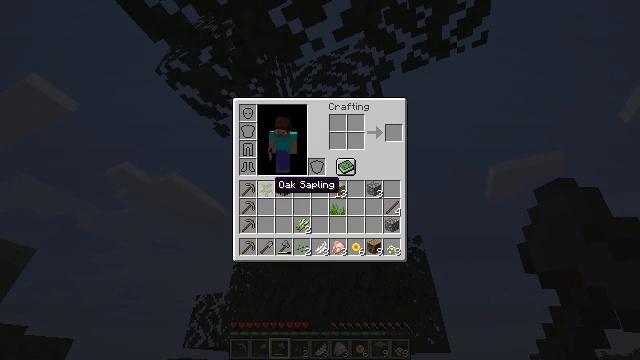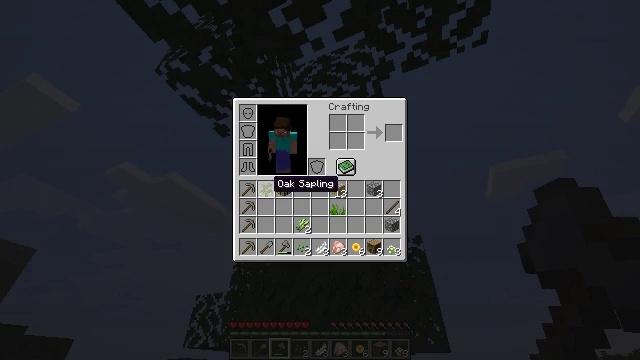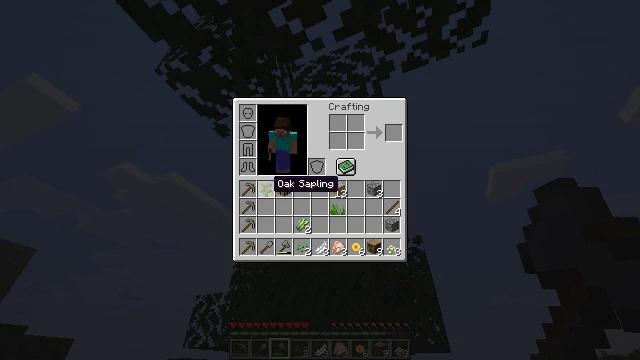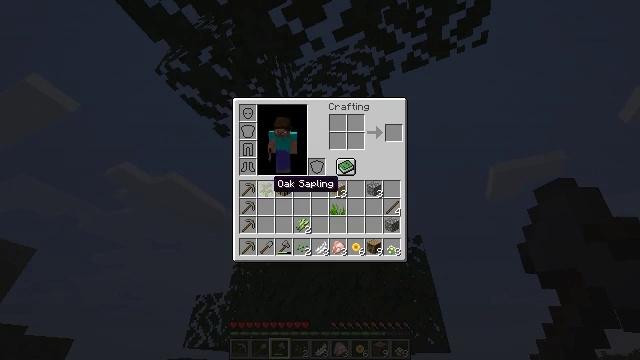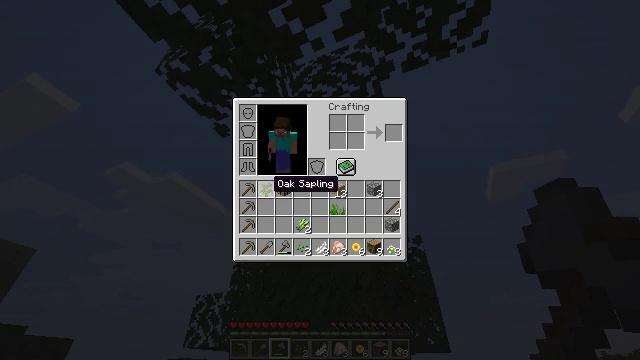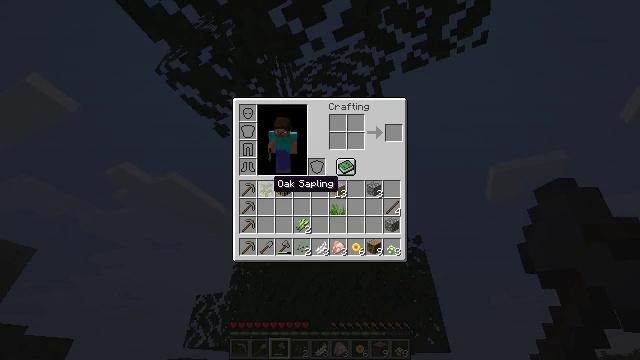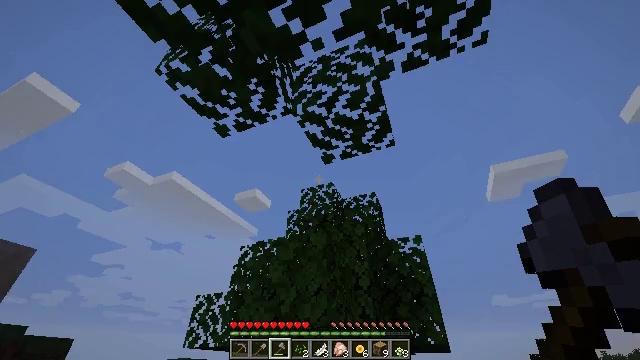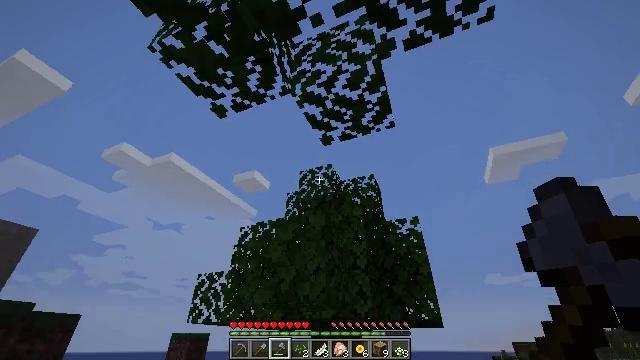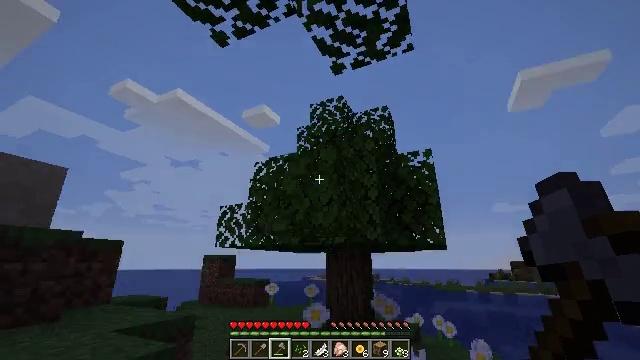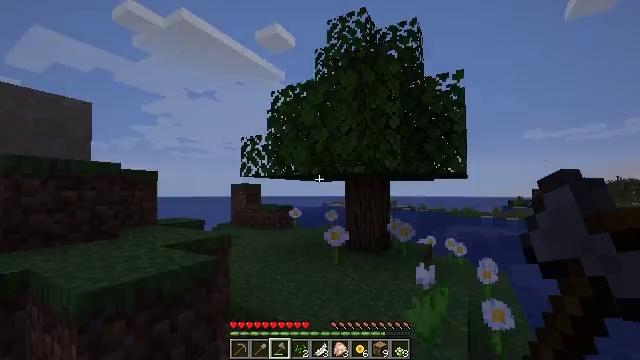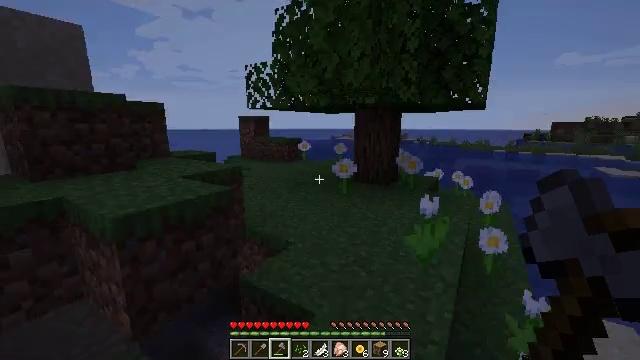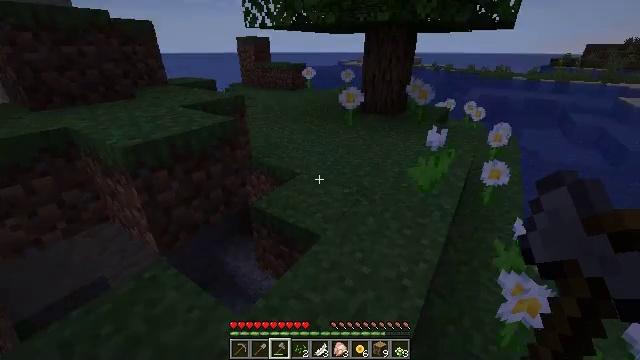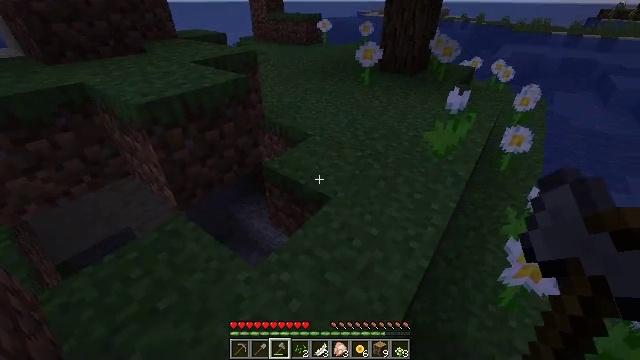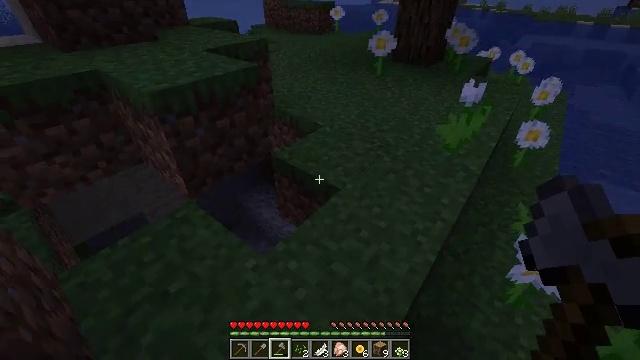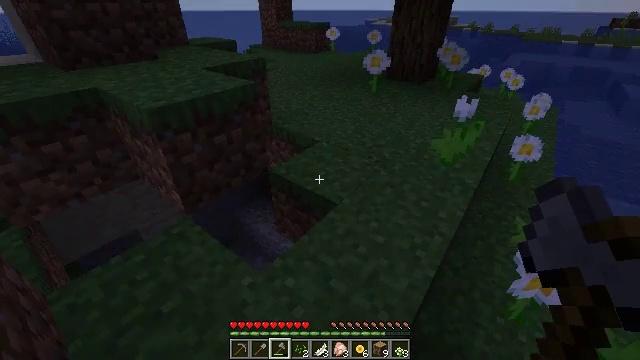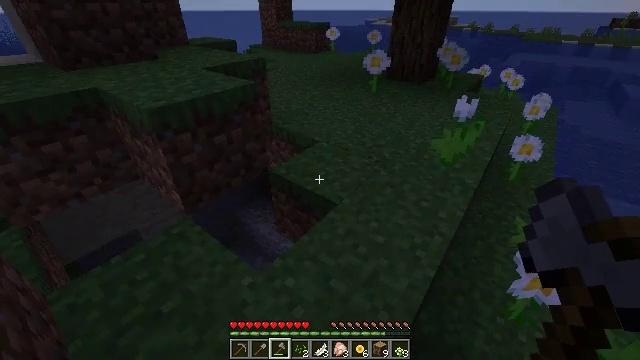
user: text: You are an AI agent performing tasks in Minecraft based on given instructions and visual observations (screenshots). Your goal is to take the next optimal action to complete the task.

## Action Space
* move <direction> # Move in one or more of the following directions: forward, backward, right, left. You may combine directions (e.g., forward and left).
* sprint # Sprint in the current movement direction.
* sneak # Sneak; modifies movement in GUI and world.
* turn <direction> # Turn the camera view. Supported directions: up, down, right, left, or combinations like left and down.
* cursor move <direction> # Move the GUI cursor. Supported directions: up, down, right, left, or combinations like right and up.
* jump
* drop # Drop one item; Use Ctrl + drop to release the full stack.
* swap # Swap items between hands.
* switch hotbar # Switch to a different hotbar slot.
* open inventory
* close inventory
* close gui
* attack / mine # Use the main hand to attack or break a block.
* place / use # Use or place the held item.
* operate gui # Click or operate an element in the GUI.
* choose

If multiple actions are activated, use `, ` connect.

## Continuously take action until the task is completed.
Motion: motion action
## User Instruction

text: Mine grass block from the ground.
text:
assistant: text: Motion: no_op
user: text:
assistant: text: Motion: no_op
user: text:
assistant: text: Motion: no_op
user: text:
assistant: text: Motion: no_op
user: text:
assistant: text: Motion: no_op
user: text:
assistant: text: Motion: no_op
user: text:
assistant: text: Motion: turn down
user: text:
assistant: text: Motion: turn left and down
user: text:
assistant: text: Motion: turn left and down
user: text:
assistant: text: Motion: turn left and down
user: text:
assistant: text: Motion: turn left and down
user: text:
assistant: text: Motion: turn left and down
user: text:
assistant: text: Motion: turn left and down
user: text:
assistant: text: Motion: turn up
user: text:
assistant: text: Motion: no_op
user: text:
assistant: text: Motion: no_op
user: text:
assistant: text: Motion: no_op
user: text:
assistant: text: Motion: move forward
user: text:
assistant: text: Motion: move forward
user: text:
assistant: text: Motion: move forward, turn up
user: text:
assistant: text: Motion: move forward
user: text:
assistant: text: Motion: move forward, turn down
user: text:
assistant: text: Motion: move forward, turn left and down
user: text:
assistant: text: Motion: move forward and move right, turn left and down
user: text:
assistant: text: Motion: move forward and move right, turn left and down
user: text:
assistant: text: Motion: move forward and move right, turn left and down
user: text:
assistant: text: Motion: move forward and move right, turn left and down
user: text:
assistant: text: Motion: move forward and move right, turn left and down
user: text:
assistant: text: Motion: turn left and down
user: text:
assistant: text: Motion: turn left and down